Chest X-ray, PA view. Patient: 51 years old, sex F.
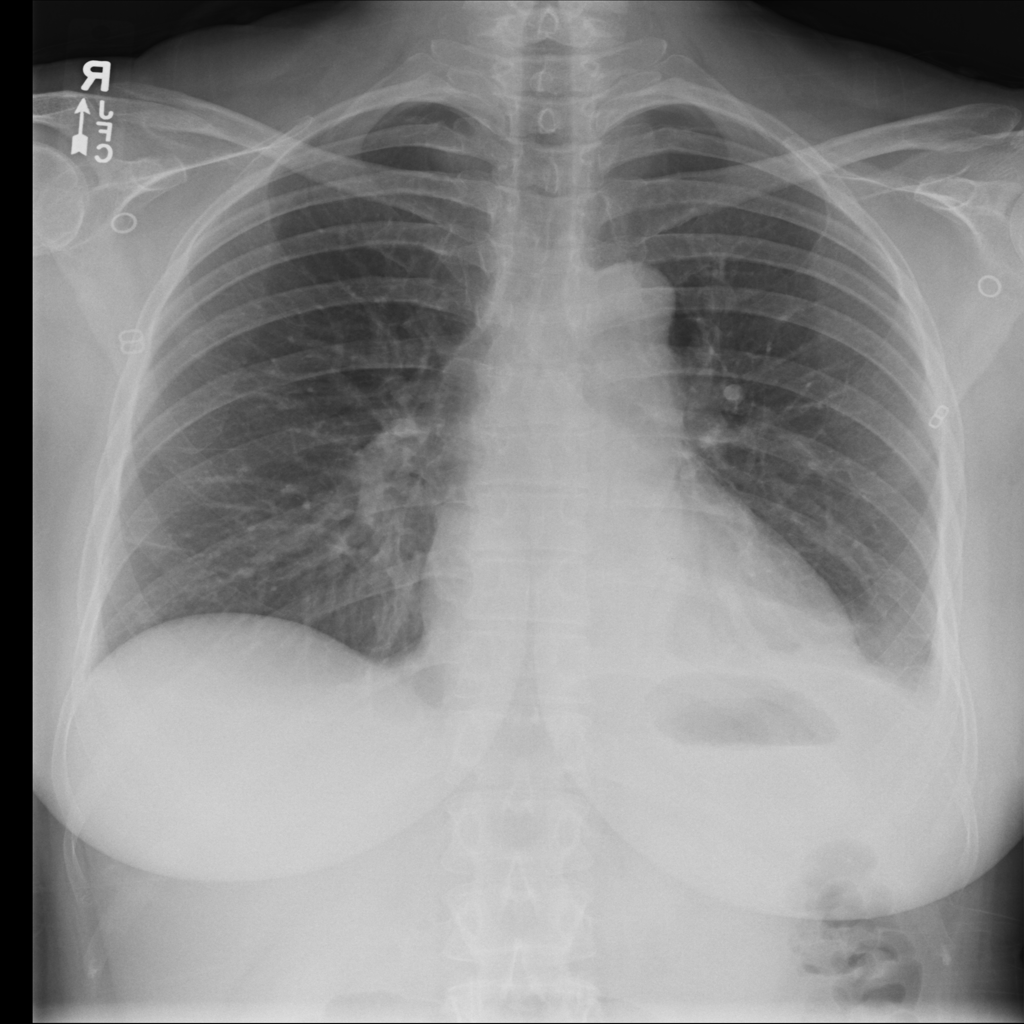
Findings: Atelectasis